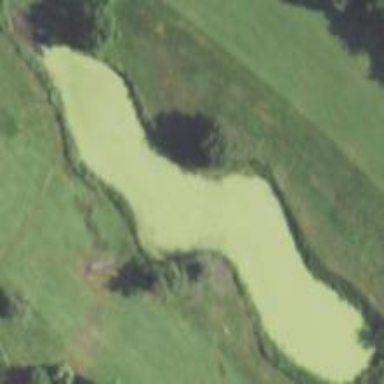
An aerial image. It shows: Water hazard in golf course. The hazard is natural water feature.